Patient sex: M
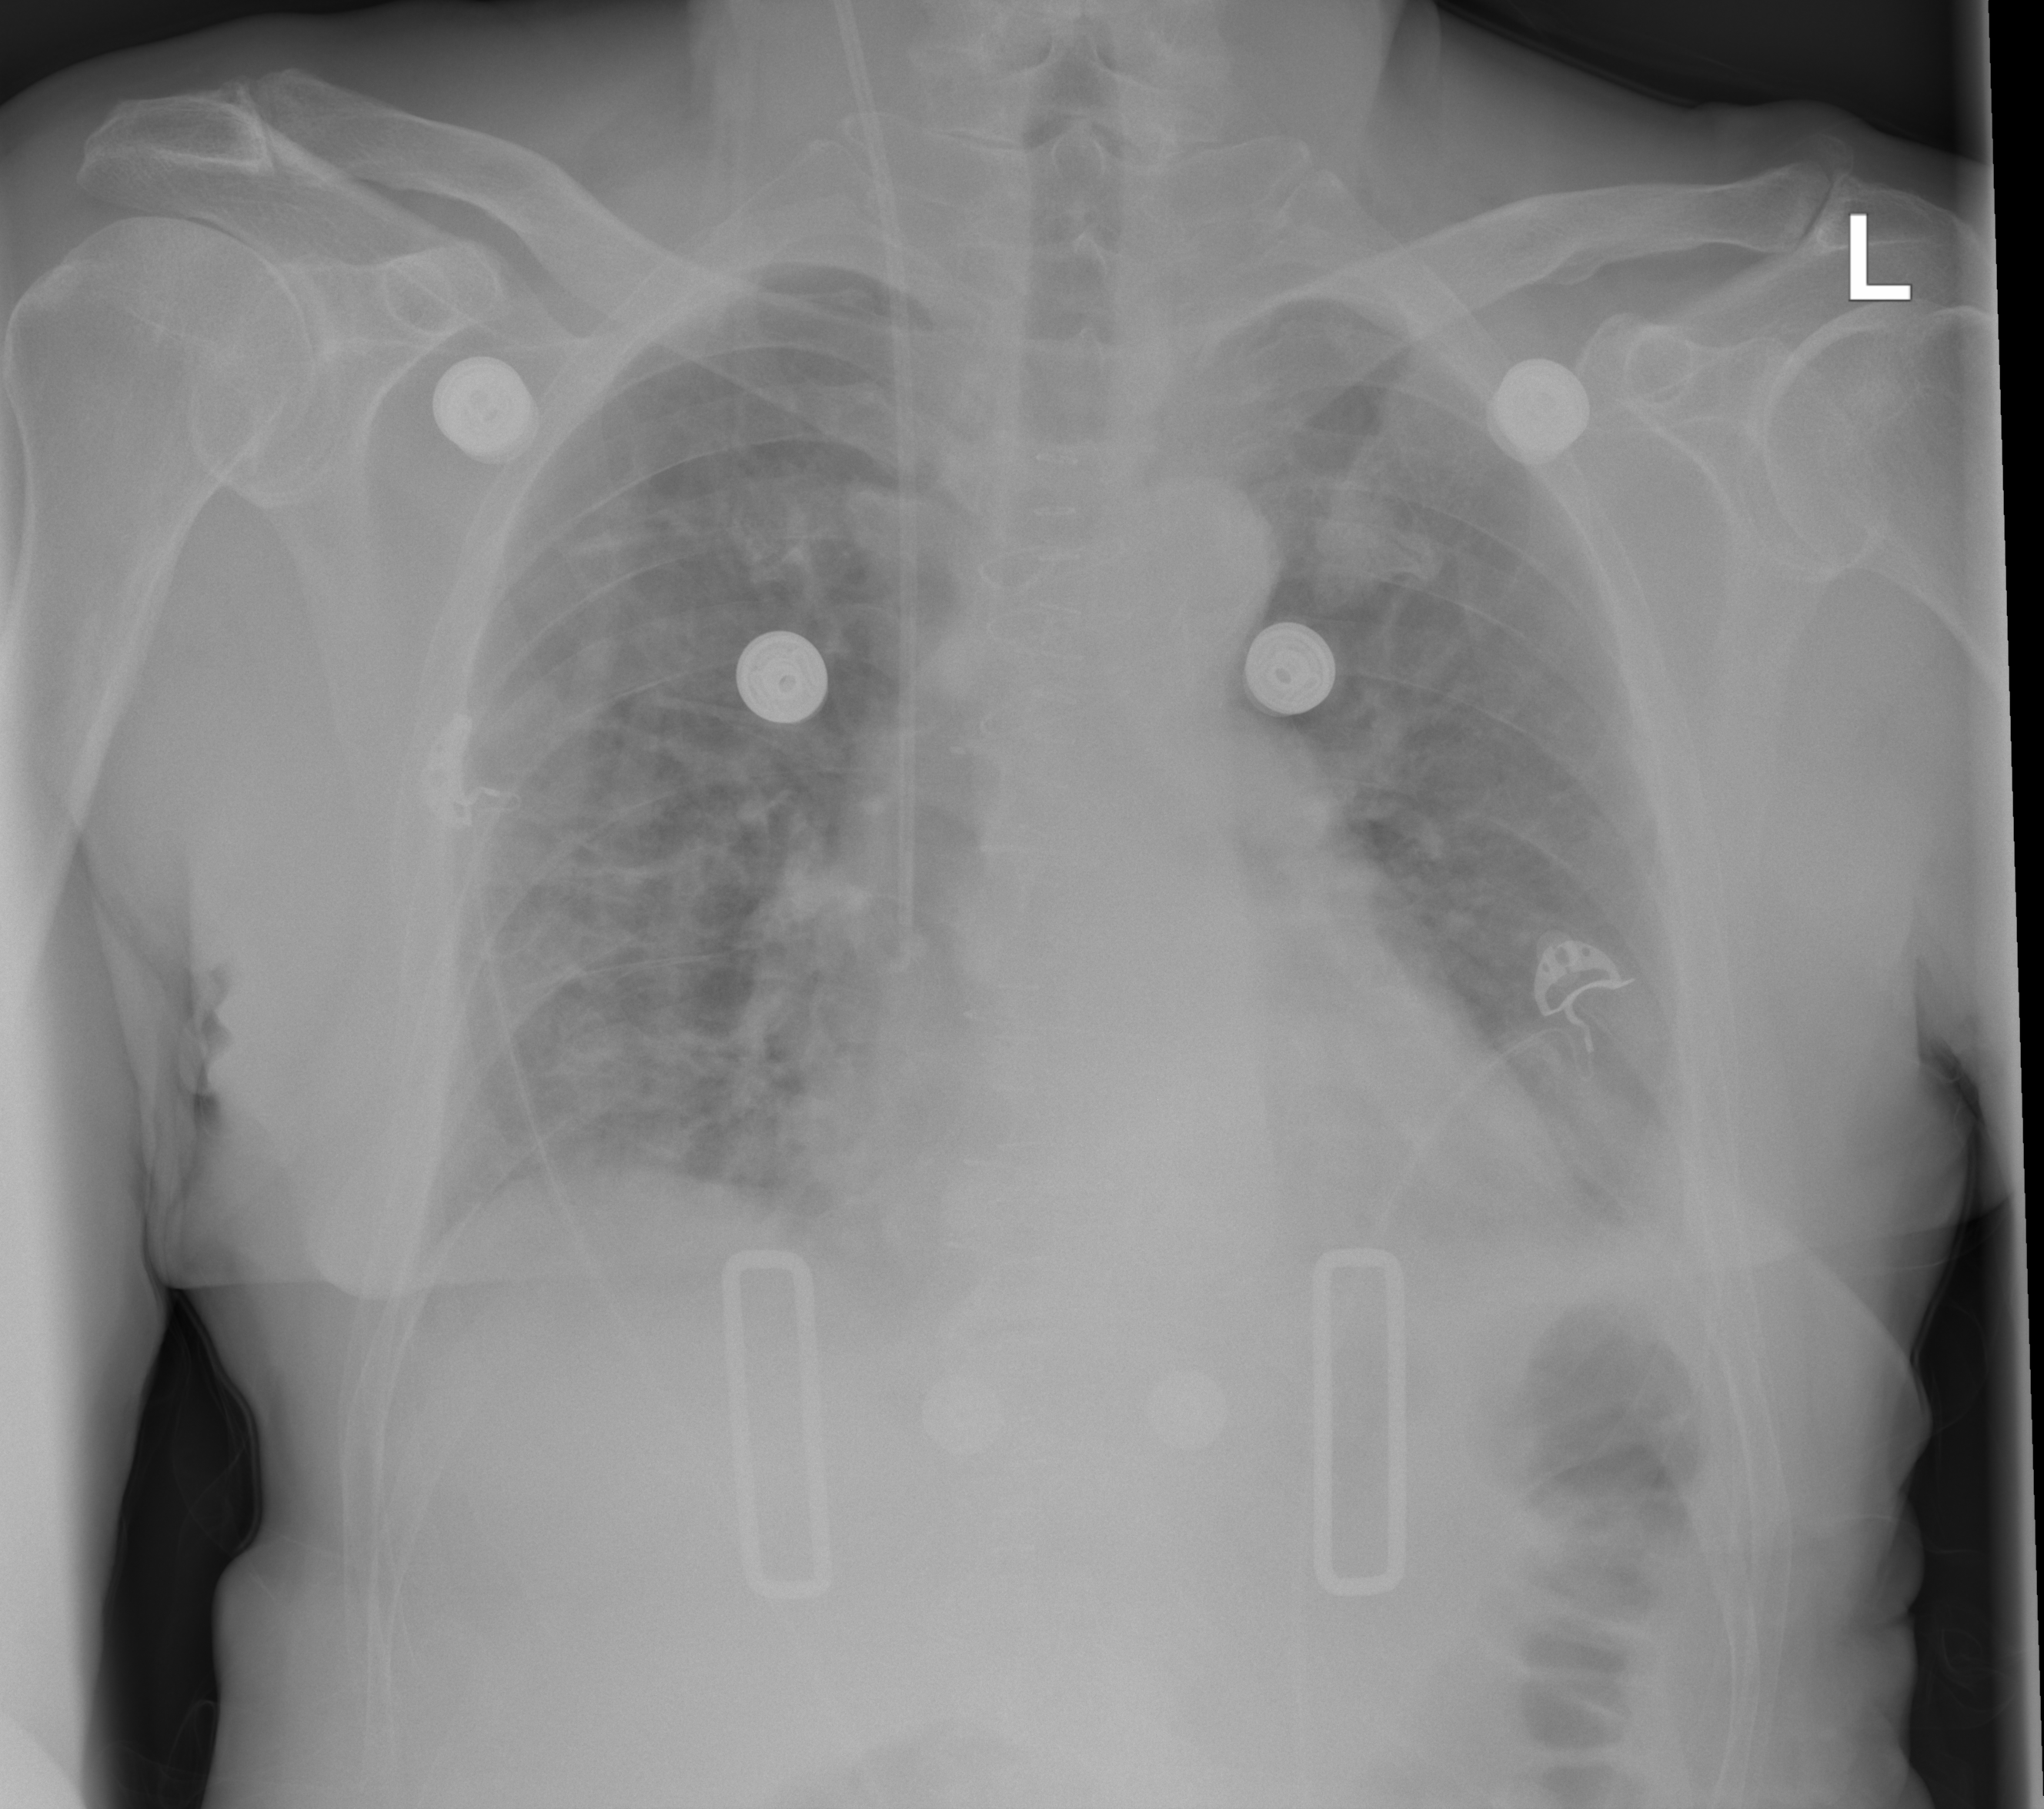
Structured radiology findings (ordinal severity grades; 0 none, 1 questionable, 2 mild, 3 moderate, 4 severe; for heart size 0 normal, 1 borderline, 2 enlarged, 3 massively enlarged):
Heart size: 2
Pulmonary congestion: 3
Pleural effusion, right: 1
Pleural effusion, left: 2
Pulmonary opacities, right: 2
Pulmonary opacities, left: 2
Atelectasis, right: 2
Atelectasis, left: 2